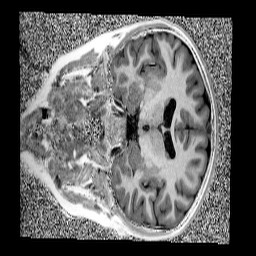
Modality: UNIT1
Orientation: coronal
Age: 11
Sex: male
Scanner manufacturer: siemens
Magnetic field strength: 3 T
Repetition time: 4 s
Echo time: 0.00299 s